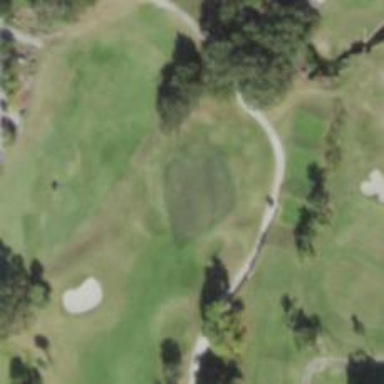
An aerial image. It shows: View of golf hole.